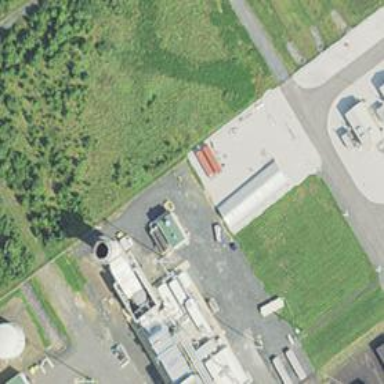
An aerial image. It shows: Building with gas-powered generator. The generator is gas turbine.